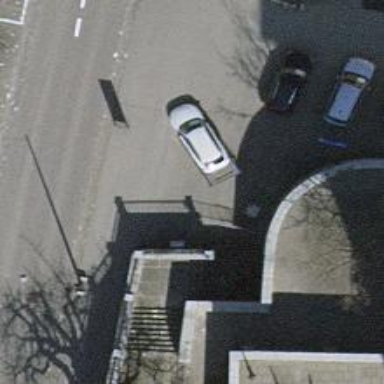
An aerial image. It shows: Steps made of paving stones.